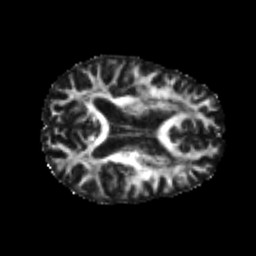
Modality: FA
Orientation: axial
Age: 26
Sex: male
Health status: healthy
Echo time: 0.074 s